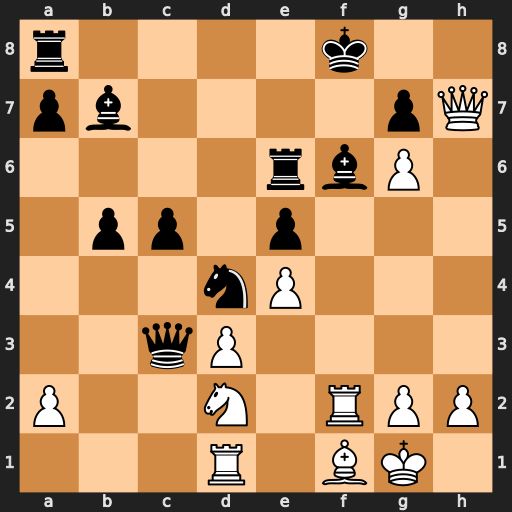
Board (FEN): r4k2/pb4pQ/4rbP1/1pp1p3/3nP3/2qP4/P2N1RPP/3R1BK1
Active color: w
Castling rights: -
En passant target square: -
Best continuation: Rxf6+ Rxf6 Qh8+ Ke7 Qxg7+